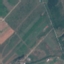
Land use / land cover: PermanentCrop